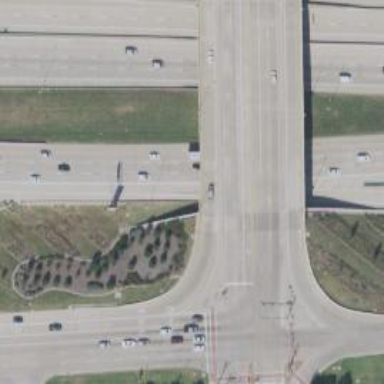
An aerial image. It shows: Secondary road bridge with separate sidewalk.